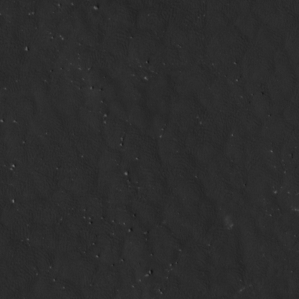
Label: non_frost